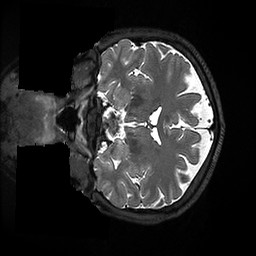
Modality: T2w
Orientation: coronal
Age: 29
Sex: female
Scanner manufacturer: ge
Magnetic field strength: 3 T
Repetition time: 3.202 s
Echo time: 0.06589 s